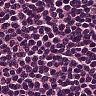
Metastatic tissue present: no